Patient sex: M
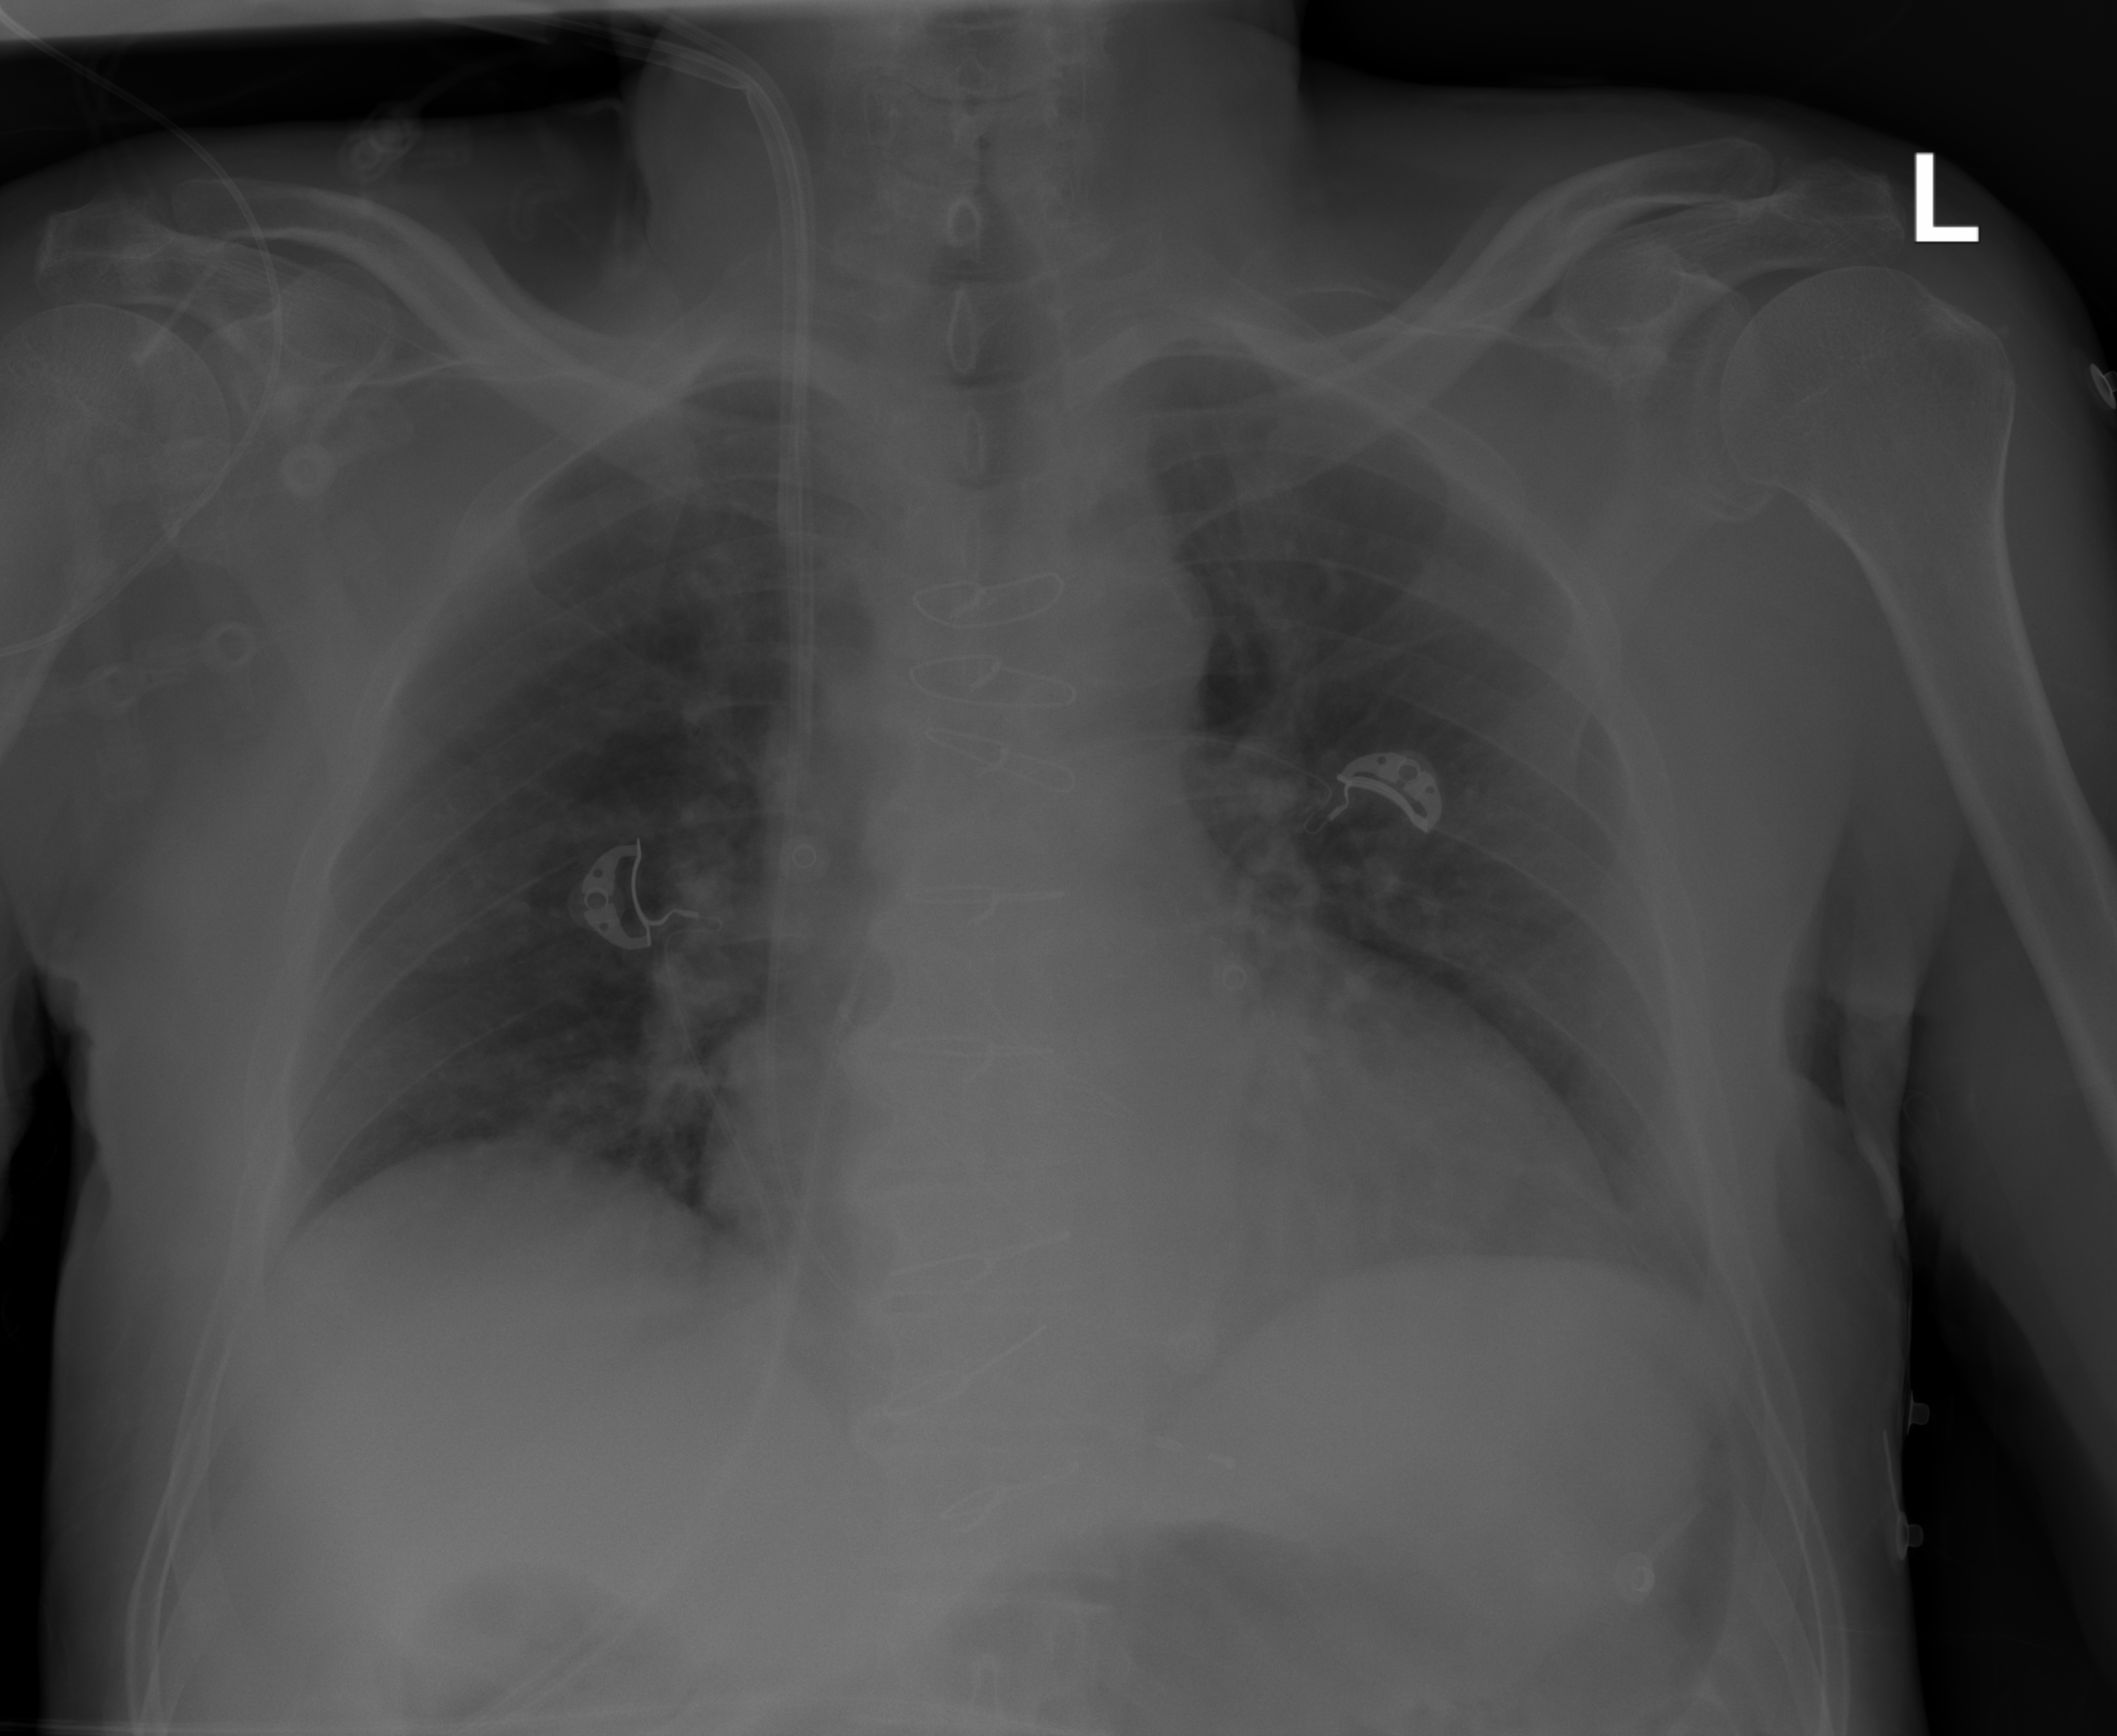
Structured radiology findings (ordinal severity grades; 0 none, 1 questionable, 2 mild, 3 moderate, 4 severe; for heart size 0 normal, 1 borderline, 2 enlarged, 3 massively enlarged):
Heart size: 0
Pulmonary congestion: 0
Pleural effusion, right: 0
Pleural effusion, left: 0
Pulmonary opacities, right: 0
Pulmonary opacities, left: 0
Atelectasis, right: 0
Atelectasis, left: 0